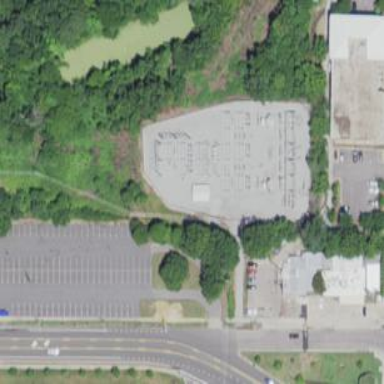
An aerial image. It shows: Distribution substation surrounded by fence.